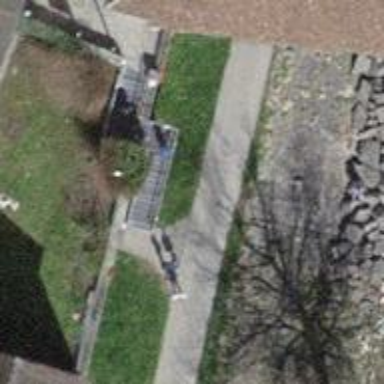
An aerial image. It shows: Retaining wall.